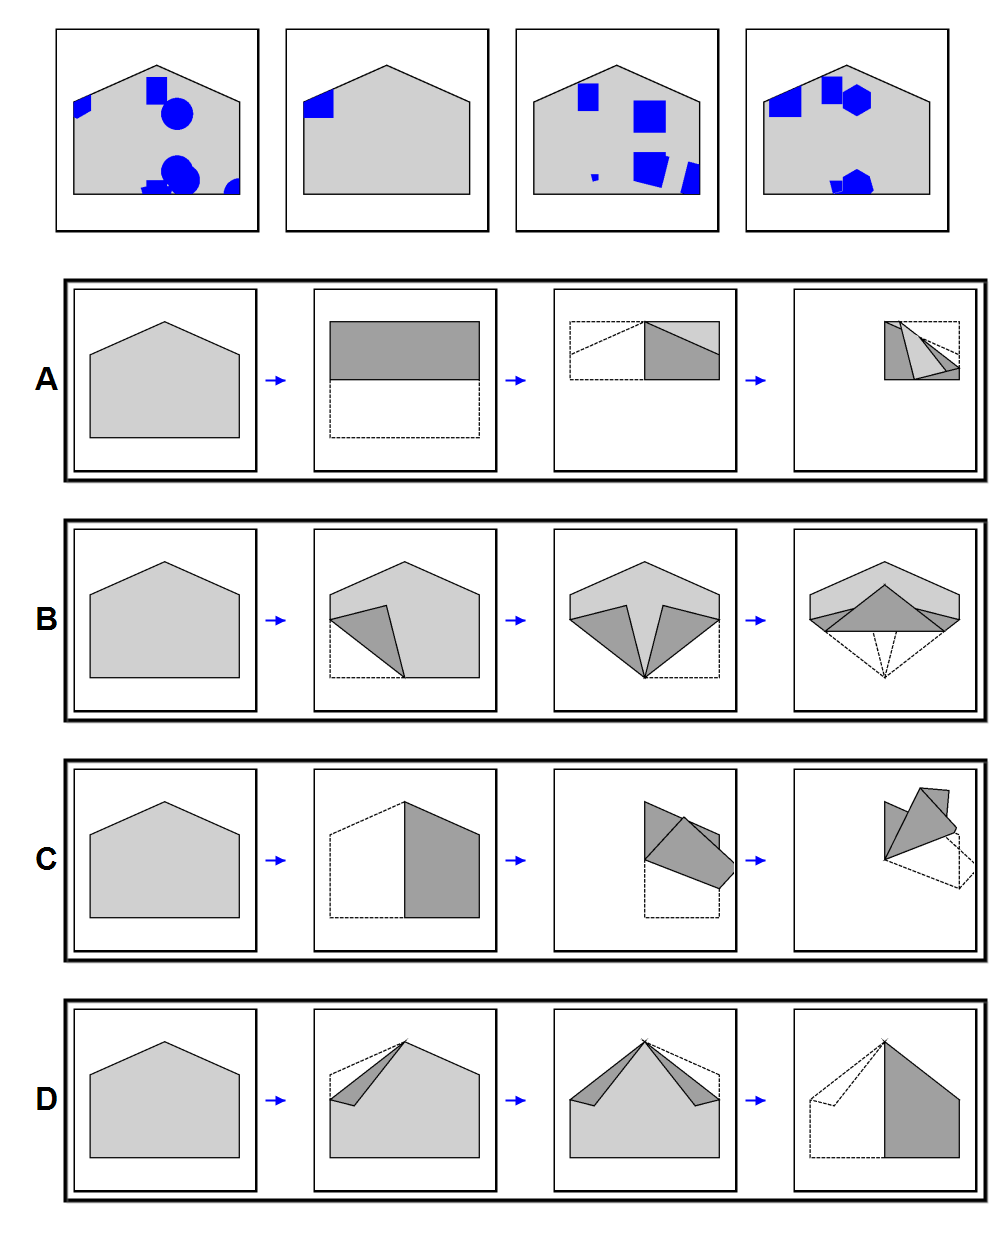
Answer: B